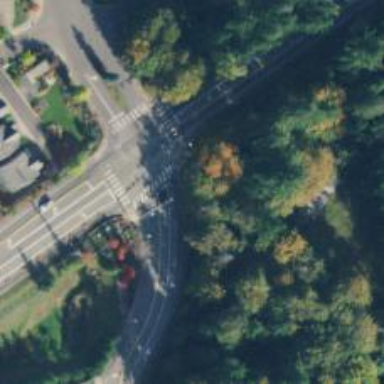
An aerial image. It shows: Tertiary road with asphalt surface leading to roundabout junction.